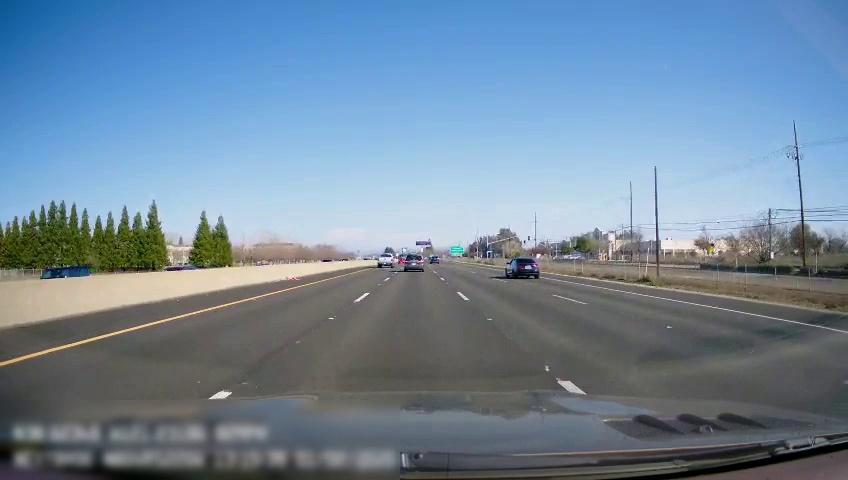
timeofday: Day
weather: Sunny
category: Drivable Space
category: Vehicles | SUV
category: Vehicles | Truck
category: Vehicles | Car
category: Vehicles | SUV
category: Lanes | Current Lane
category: Lanes | Current Lane
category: Lanes | Current Lane
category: Lanes | Alternate Lane
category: Lanes | Alternate Lane
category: Lanes | Alternate Lane
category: Traffic | Signs